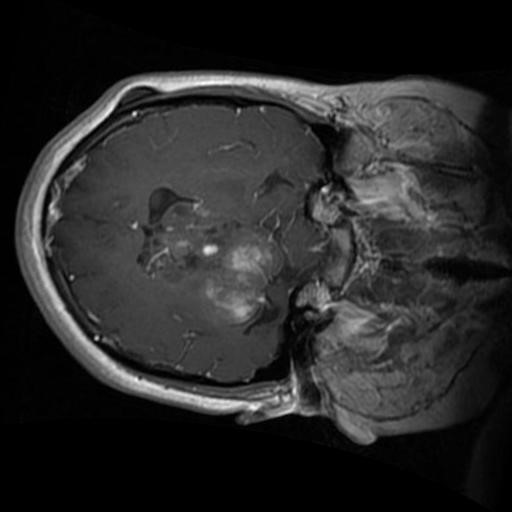
Label: brain_glioma